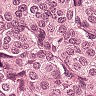
Metastatic tissue present: yes